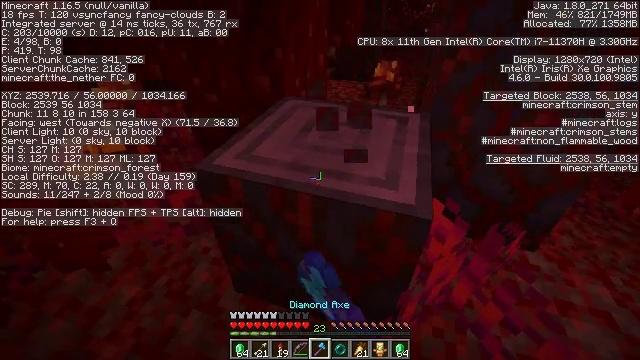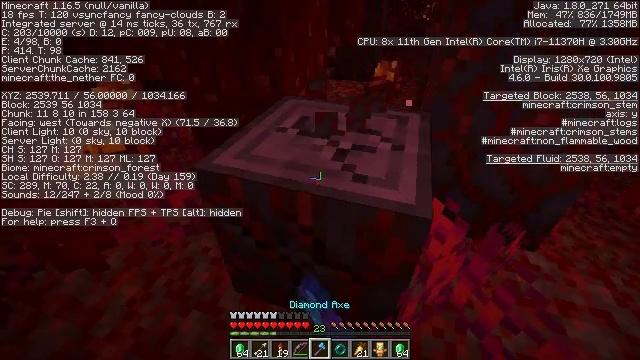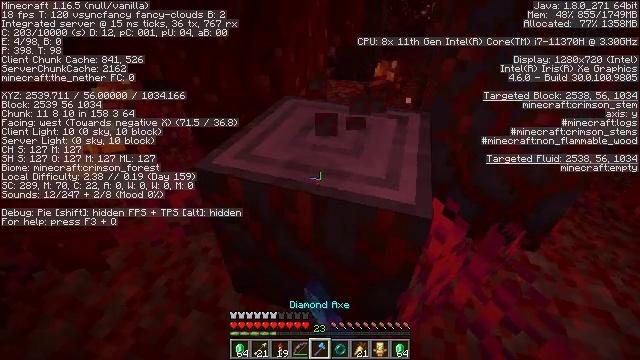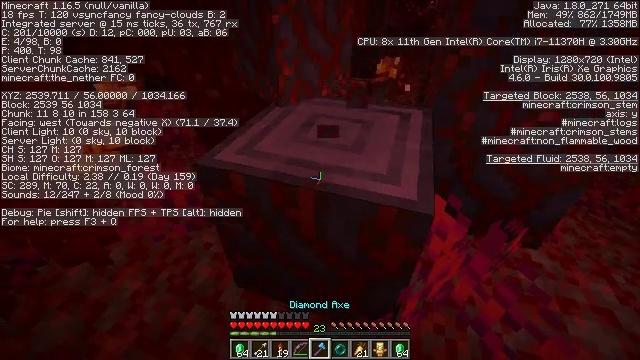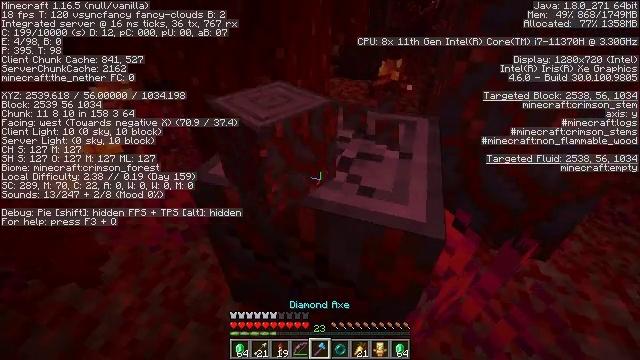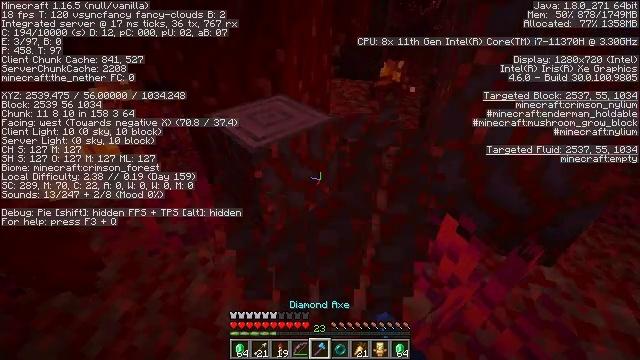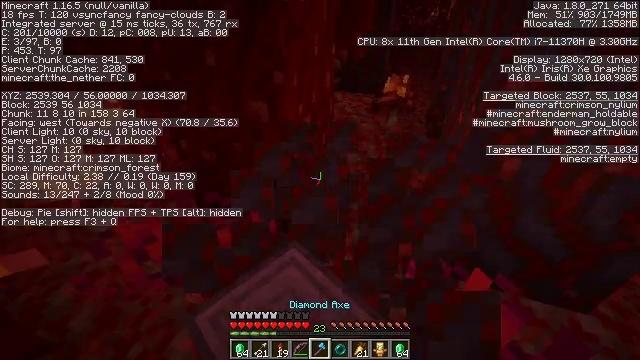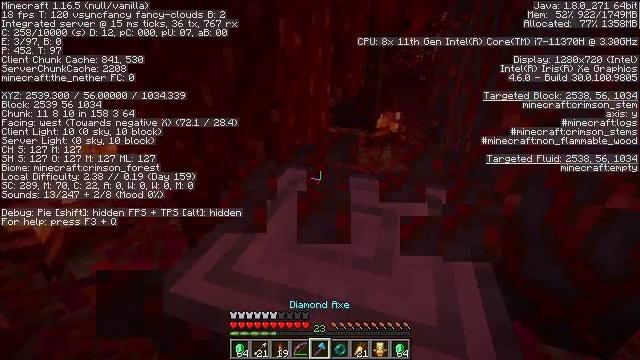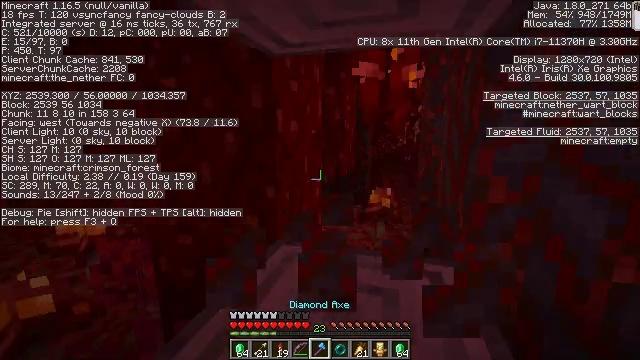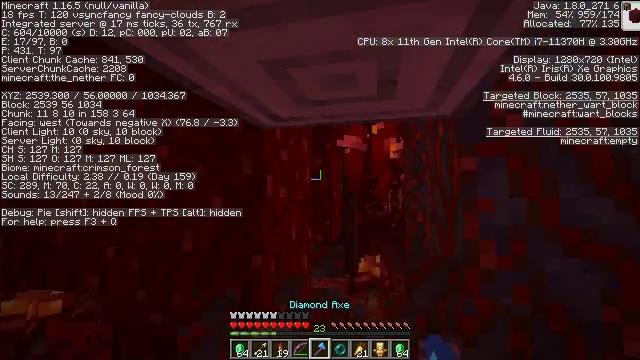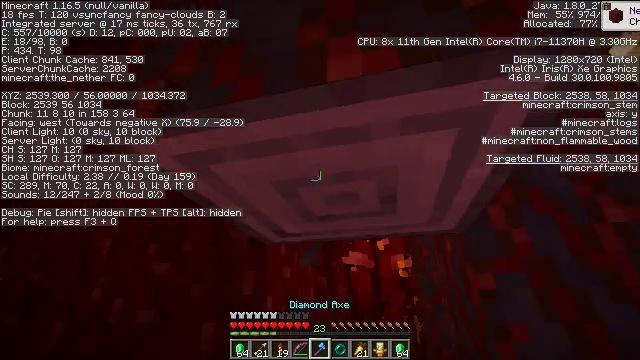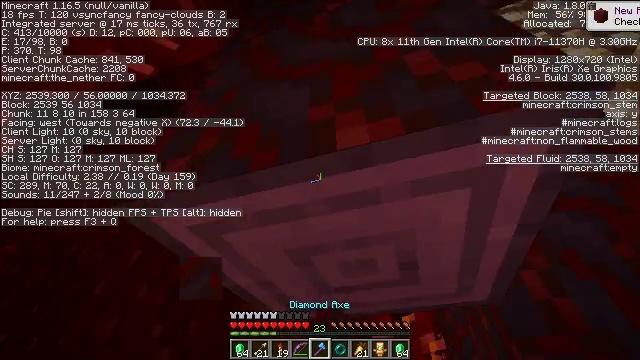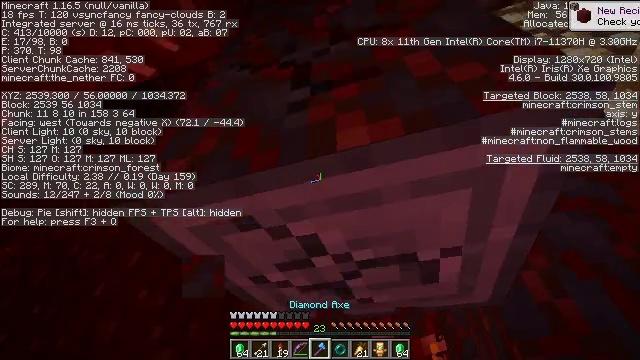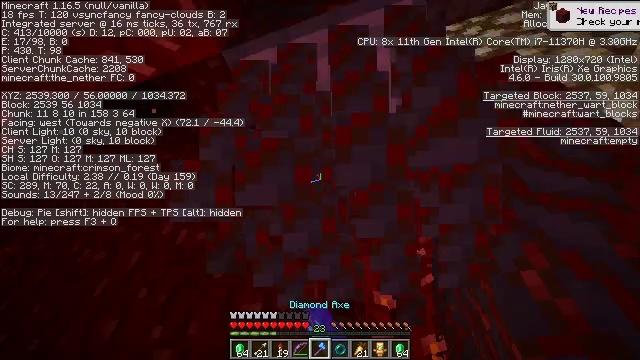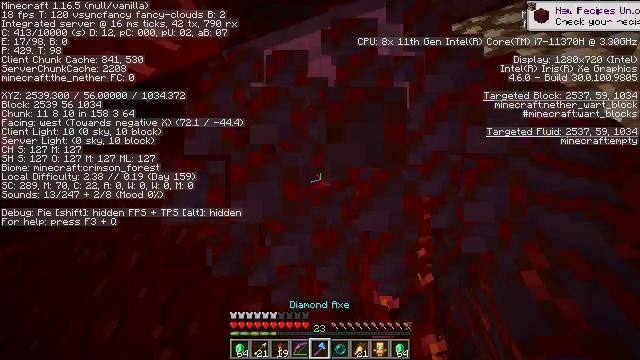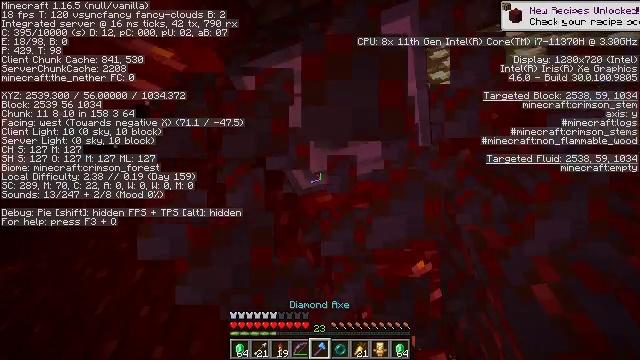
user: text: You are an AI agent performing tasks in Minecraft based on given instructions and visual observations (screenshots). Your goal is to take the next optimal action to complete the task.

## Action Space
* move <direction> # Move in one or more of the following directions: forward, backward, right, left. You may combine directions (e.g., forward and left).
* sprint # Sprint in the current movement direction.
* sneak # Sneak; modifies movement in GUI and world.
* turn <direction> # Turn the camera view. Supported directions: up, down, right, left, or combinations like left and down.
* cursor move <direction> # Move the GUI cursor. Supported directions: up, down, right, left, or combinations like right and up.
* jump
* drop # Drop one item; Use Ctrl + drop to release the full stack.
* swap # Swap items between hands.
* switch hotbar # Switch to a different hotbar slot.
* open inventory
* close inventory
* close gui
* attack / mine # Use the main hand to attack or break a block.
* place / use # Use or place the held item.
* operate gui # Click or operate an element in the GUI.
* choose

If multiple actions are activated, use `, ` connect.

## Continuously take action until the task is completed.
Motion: motion action
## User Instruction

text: Break the crimson stem to collect it.
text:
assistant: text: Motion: attack / mine
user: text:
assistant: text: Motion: no_op
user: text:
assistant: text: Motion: no_op
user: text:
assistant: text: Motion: move forward, attack / mine
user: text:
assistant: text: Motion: move forward, attack / mine
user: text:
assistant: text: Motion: move forward, turn up, attack / mine
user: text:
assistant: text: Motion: turn right and up, attack / mine
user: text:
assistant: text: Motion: turn right and up, attack / mine
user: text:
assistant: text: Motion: turn right and up, attack / mine
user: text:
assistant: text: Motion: turn up, attack / mine
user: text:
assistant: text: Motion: turn left and up, attack / mine
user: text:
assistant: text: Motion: attack / mine
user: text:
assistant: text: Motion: attack / mine
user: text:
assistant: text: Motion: attack / mine
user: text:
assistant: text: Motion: turn left and up, attack / mine
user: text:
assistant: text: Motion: turn left and up, attack / mine
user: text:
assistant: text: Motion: attack / mine
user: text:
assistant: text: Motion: attack / mine
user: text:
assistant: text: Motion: attack / mine
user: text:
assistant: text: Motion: attack / mine
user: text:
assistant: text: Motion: turn left and up, attack / mine
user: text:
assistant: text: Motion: attack / mine
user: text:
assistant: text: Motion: attack / mine
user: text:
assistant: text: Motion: attack / mine
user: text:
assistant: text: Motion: turn up, attack / mine
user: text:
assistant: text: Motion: attack / mine
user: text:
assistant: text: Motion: attack / mine
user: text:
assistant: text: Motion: attack / mine
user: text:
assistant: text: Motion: attack / mine
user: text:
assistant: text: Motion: turn left and down